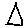
Label: triangle